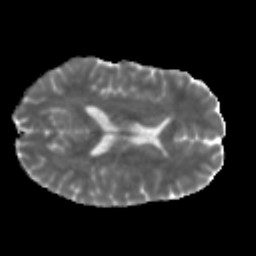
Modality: MD
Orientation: axial
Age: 46
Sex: male
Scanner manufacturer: siemens
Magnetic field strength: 3 T
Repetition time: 5 s
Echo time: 0.092 s